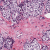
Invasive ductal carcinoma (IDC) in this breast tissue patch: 1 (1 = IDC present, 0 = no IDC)